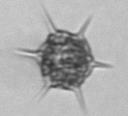
Label: Dictyocha